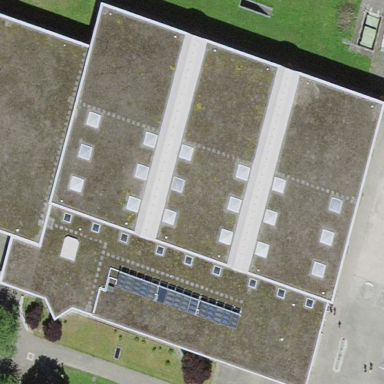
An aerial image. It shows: Sports center building.